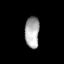
Tissue: lung
Cell type: Fibroblasts
Senescence score: 0.5641
Nuclear area (px): 446
Mean DAPI intensity: 168.632